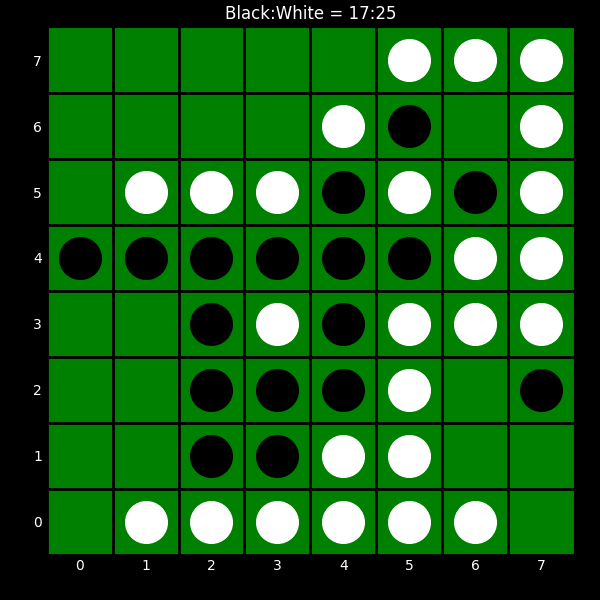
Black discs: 17
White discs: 25